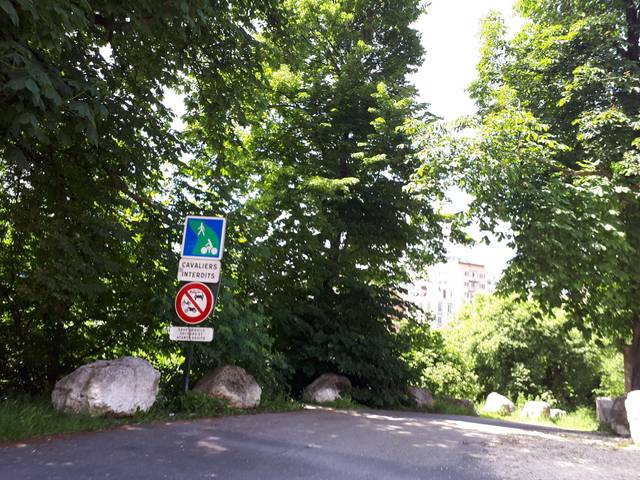
Region: France
Coordinates: 45.193, 5.721